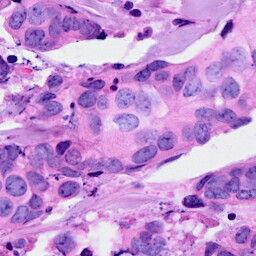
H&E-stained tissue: Breast